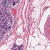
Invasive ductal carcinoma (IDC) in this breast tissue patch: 0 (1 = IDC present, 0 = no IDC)